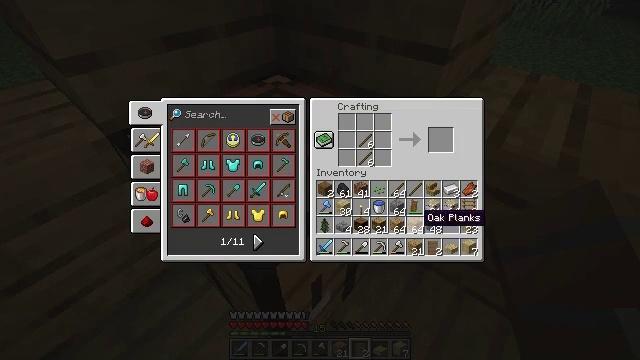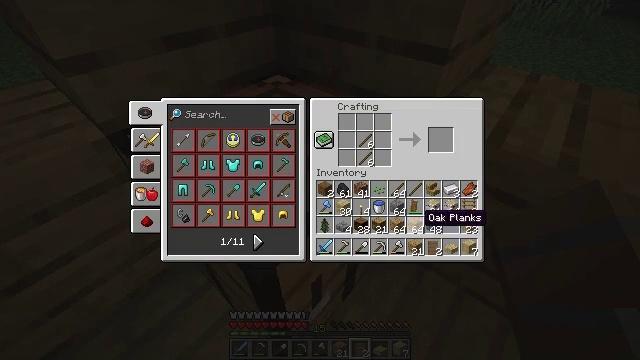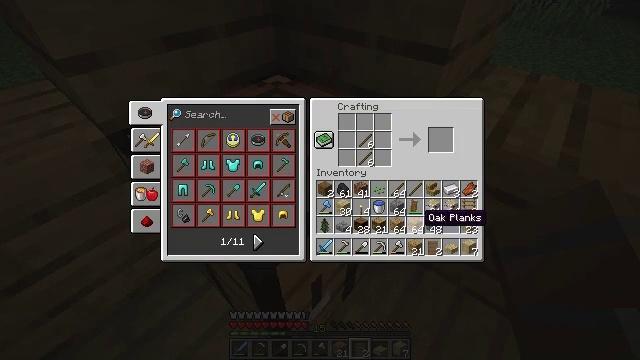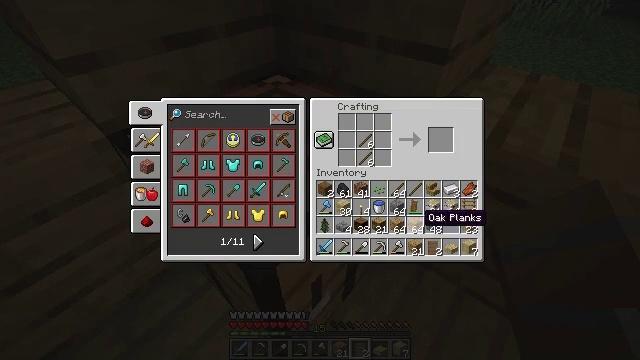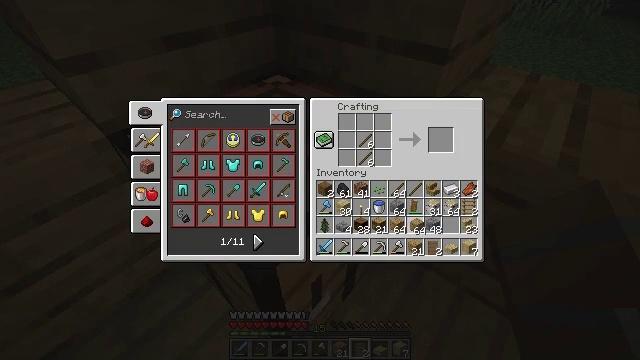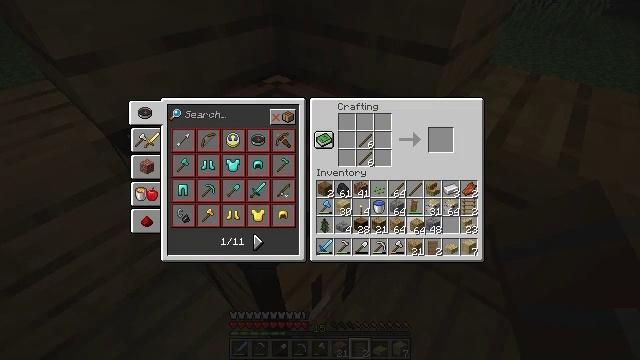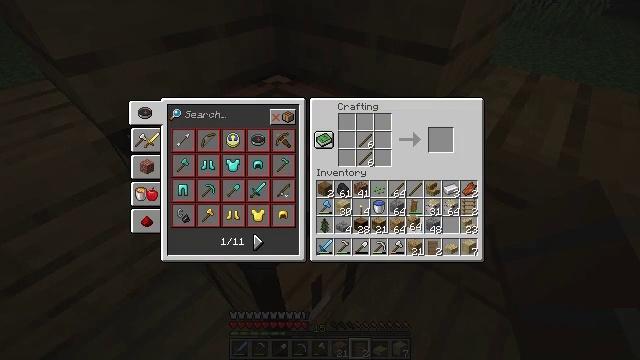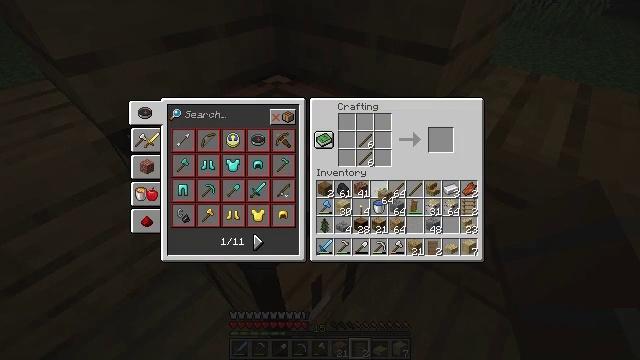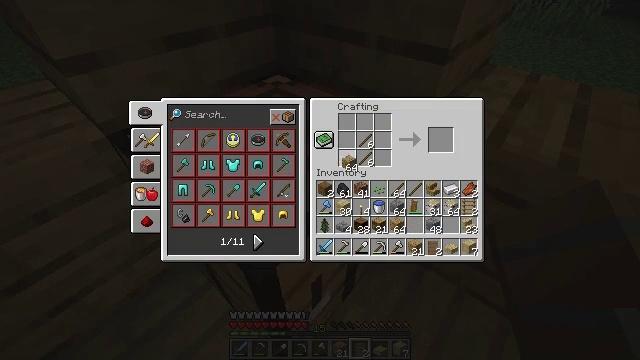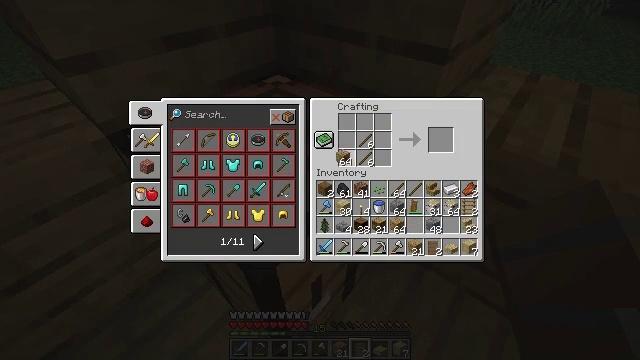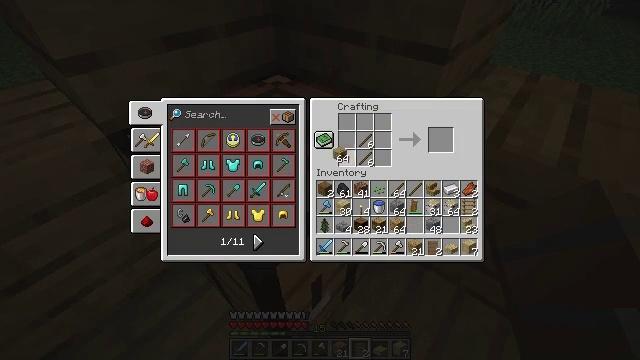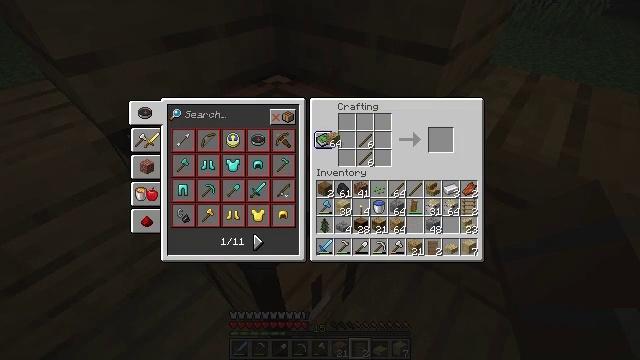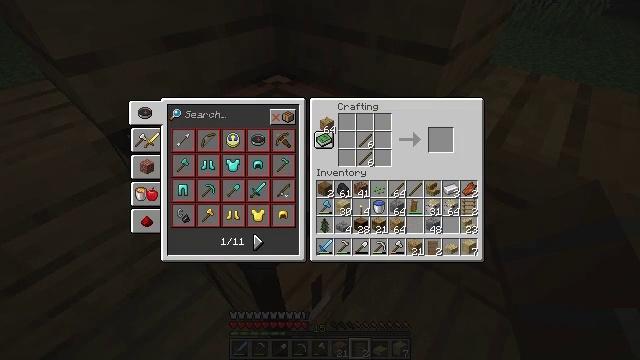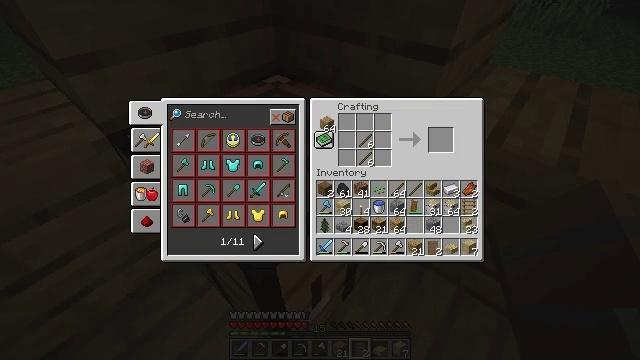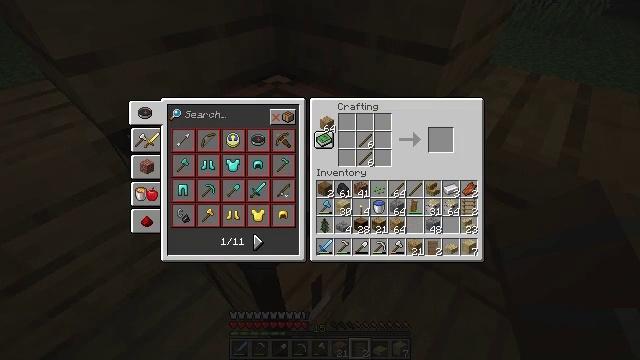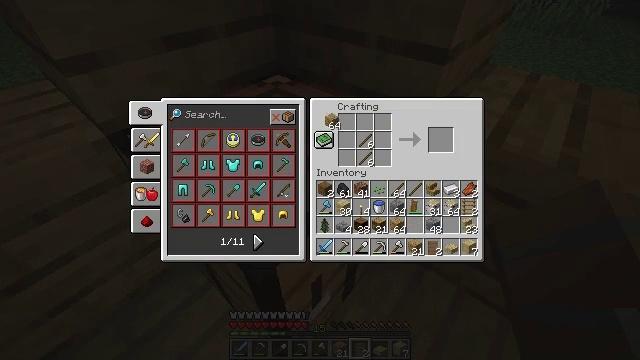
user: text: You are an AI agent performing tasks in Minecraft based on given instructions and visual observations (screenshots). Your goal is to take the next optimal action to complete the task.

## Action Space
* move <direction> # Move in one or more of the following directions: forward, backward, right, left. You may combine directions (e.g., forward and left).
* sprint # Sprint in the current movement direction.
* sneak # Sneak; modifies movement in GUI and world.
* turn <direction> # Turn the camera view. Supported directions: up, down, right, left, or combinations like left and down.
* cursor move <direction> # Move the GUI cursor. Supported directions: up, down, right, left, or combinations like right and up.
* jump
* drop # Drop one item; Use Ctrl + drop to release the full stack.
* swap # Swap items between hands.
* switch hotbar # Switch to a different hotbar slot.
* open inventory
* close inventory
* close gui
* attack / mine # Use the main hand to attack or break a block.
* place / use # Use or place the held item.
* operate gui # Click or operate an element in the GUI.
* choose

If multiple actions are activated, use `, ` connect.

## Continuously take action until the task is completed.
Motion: motion action
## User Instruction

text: Get planks and sticks to craft an oak fence.
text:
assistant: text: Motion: no_op
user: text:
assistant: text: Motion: no_op
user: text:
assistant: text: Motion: no_op
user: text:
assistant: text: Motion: operate gui
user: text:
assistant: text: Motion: operate gui
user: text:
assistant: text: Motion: no_op
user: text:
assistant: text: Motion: cursor move left and up
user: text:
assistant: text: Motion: cursor move left and up
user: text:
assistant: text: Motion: no_op
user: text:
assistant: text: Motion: no_op
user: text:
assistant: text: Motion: cursor move left and up
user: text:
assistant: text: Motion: cursor move up
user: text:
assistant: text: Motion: no_op
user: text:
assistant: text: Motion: no_op
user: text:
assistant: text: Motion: no_op
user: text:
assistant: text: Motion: no_op
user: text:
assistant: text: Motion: no_op
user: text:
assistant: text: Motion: cursor move down
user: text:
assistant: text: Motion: no_op
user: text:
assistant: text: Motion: no_op
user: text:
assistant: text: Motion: no_op
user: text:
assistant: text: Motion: no_op
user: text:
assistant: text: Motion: no_op
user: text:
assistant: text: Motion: no_op
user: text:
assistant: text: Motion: no_op
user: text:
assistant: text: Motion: cursor move right
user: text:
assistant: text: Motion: cursor move right and down
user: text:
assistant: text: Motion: cursor move right and down
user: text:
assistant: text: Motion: cursor move right and down
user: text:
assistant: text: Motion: cursor move right